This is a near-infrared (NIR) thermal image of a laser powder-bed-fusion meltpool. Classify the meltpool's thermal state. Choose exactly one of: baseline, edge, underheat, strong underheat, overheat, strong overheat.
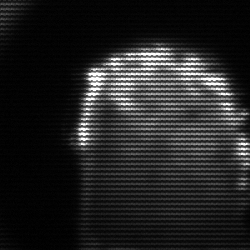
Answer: baseline